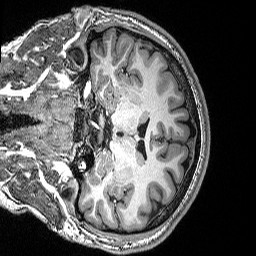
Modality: T1w
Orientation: coronal